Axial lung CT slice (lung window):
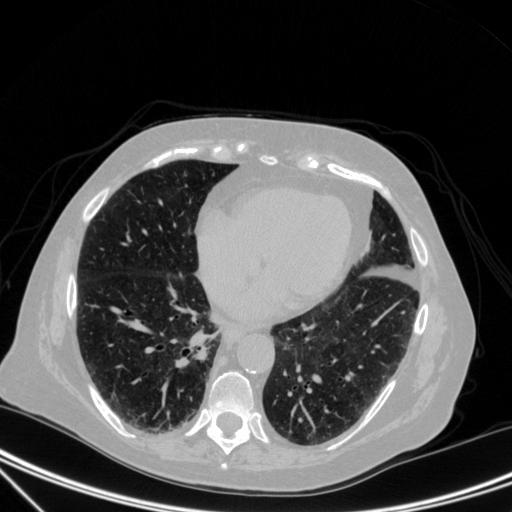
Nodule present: yes
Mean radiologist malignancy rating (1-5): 4